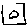
Label: square